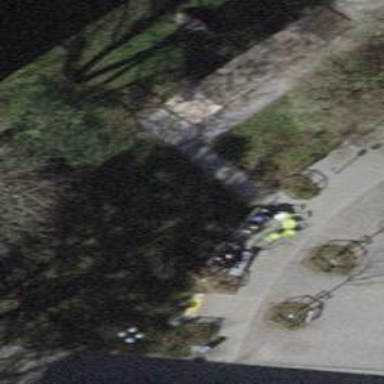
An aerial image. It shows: Bench for seating.